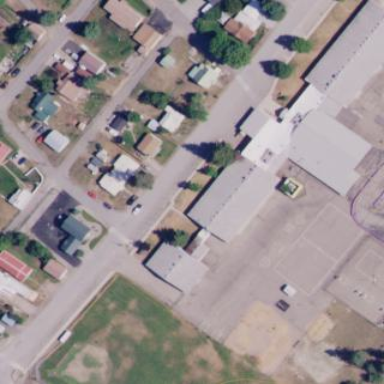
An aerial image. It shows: School building.